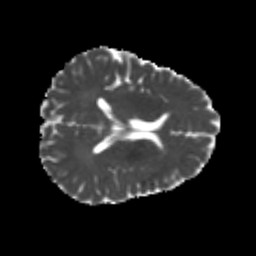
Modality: MD
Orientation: axial
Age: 23
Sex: male
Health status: healthy
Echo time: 0.074 s